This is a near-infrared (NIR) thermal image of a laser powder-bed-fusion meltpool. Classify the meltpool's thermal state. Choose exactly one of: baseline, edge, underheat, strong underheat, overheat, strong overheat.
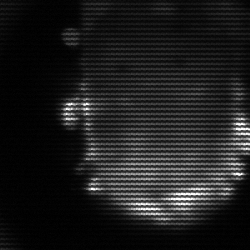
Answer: baseline